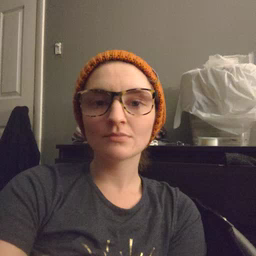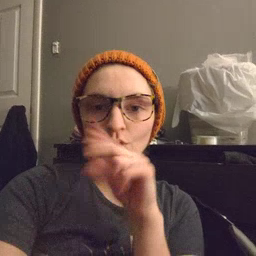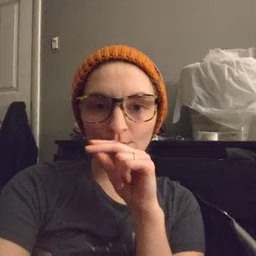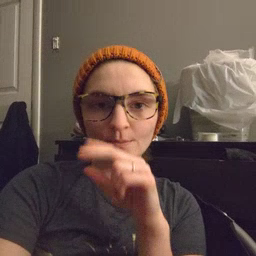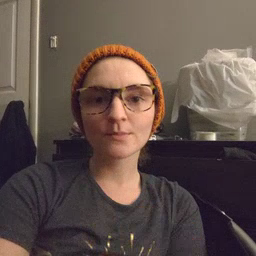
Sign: duck